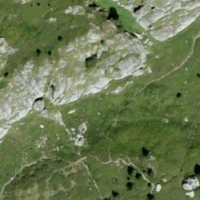
EUNIS habitat code: 26
Species observed at this site:
Erebia tyndarus